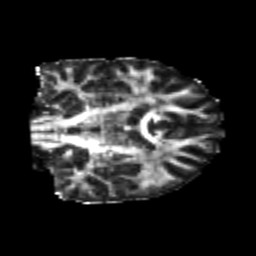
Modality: FA
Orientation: coronal
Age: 20
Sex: male
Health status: healthy
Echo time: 0.074 s